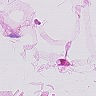
Metastatic tissue present: no